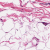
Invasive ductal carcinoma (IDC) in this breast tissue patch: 0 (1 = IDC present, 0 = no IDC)